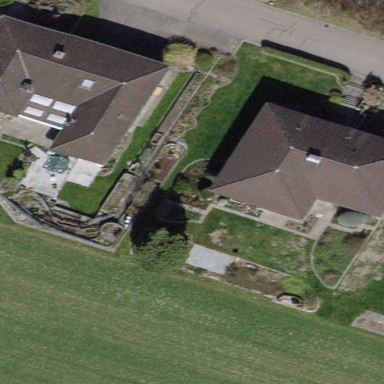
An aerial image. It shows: Simple and straightforward house.